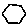
Label: hexagon